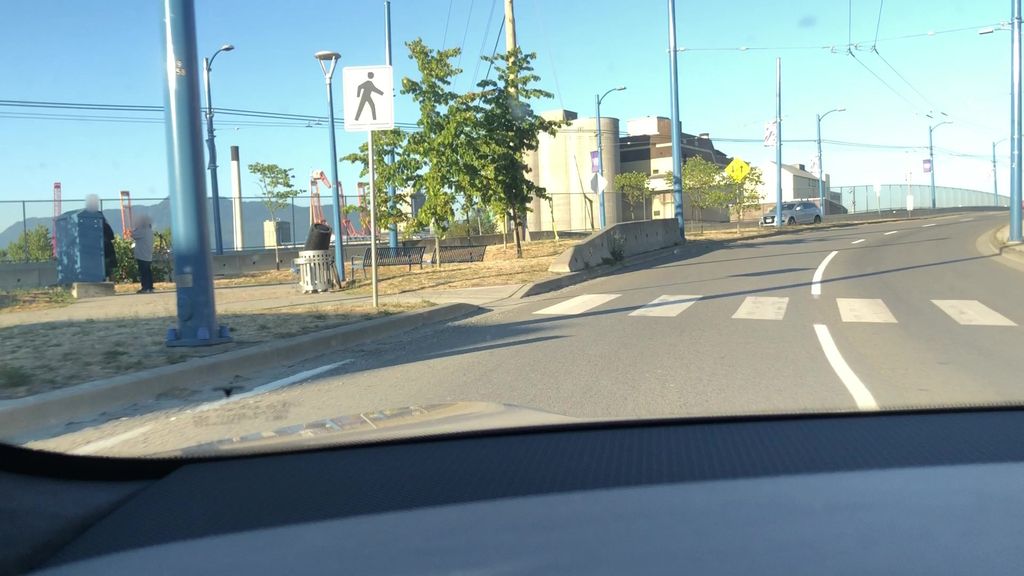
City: vancouver